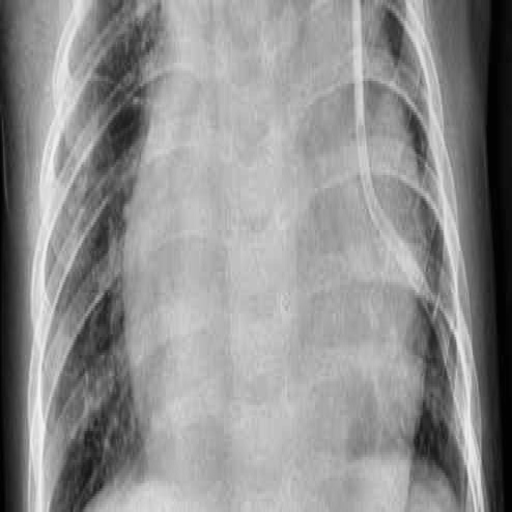
Finding: PNEUMONIA